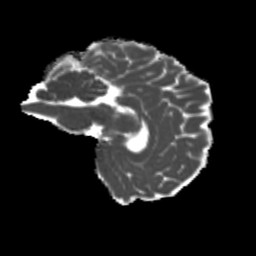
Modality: MD
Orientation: sagittal
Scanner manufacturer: siemens
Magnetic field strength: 3 T
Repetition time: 4 s
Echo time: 0.0594 s